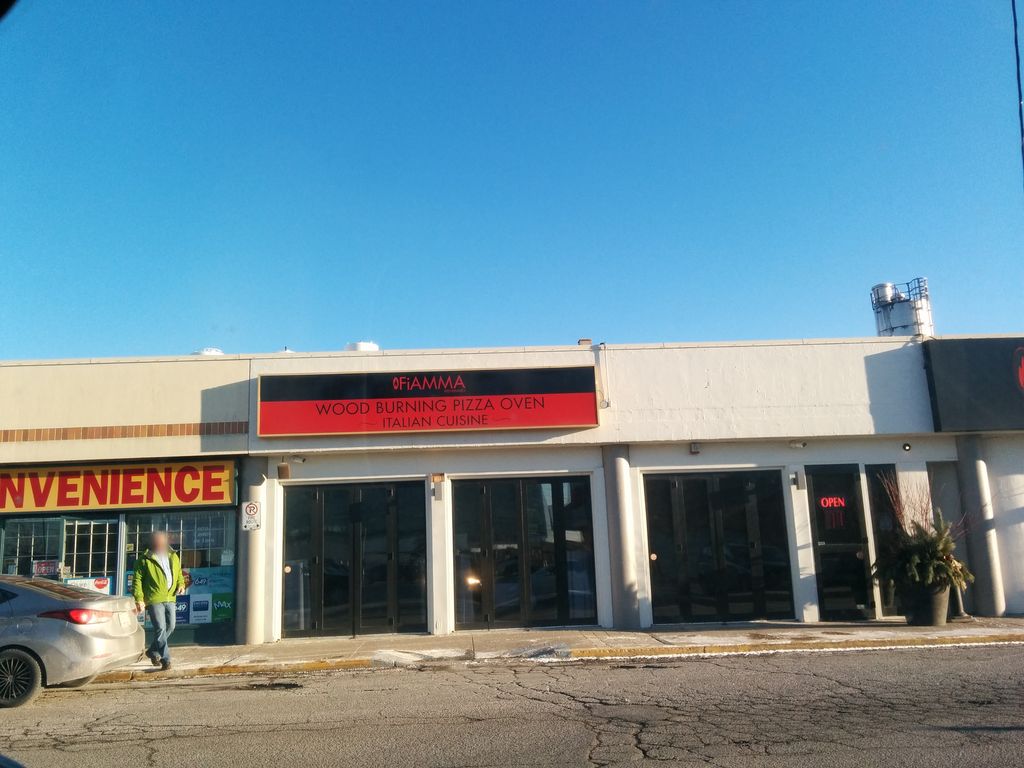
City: toronto